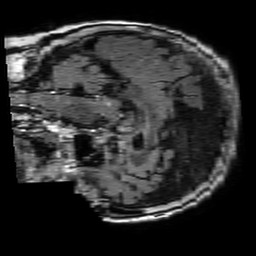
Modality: FLAIR
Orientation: sagittal
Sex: female
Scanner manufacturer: philips
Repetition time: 11 s
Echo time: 0.125 s